Question: I have created an asp.net MVC website with databases. I recently added an identity database. Everything works fine on my machine. However, when I run it on another computer it gives me this error:
'System.Data.SqlClient.SqlException: 'Invalid object name 'AspNetUsers'.''

'''
public class AccountController : Controller
{
private UserManager<IdentityUser> userManager;
private SignInManager<IdentityUser> signInManager;
public AccountController(UserManager<IdentityUser> userMgr,
SignInManager<IdentityUser> signInMgr)
{
userManager = userMgr;
signInManager = signInMgr;
IdentitySeedData.EnsurePopulated(userMgr).Wait();
}
[AllowAnonymous]
public ViewResult Login(string returnUrl)
{
return View(new LoginModel
{
ReturnUrl = returnUrl
});
}
[HttpPost]
[AllowAnonymous]
[ValidateAntiForgeryToken]
public async Task<IActionResult> Login(LoginModel loginModel)
{
if (ModelState.IsValid)
{
IdentityUser user =
await userManager.FindByNameAsync(loginModel.Name);
if (user != null)
{
await signInManager.SignOutAsync();
if ((await signInManager.PasswordSignInAsync(user,
loginModel.Password, false, false)).Succeeded)
{
return Redirect(loginModel?.ReturnUrl ?? "/Admin/Index");
}
}
}
ModelState.AddModelError("", "Invalid name or password");
return View(loginModel);
}
public async Task<RedirectResult> Logout(string returnUrl = "/")
{
await signInManager.SignOutAsync();
return Redirect(returnUrl);
}
}
'''
'''
public class IdentitySeedData
{
private const string adminUser = "Admin";
private const string adminPassword = "Secret123$";
public static async Task EnsurePopulated(UserManager<IdentityUser> userManager)
{
IdentityUser user = await userManager.FindByIdAsync(adminUser);
if (user == null)
{
user = new IdentityUser("Admin");
await userManager.CreateAsync(user, adminPassword);
}
}
}
'''
The error when run on another computer always generates itself here:
'''
public AccountController(UserManager<IdentityUser> userMgr,
SignInManager<IdentityUser> signInMgr)
{
userManager = userMgr;
signInManager = signInMgr;
IdentitySeedData.EnsurePopulated(userMgr).Wait();
}
'''
A link to the project:
<URL>
I would love to know how to resolve this error.
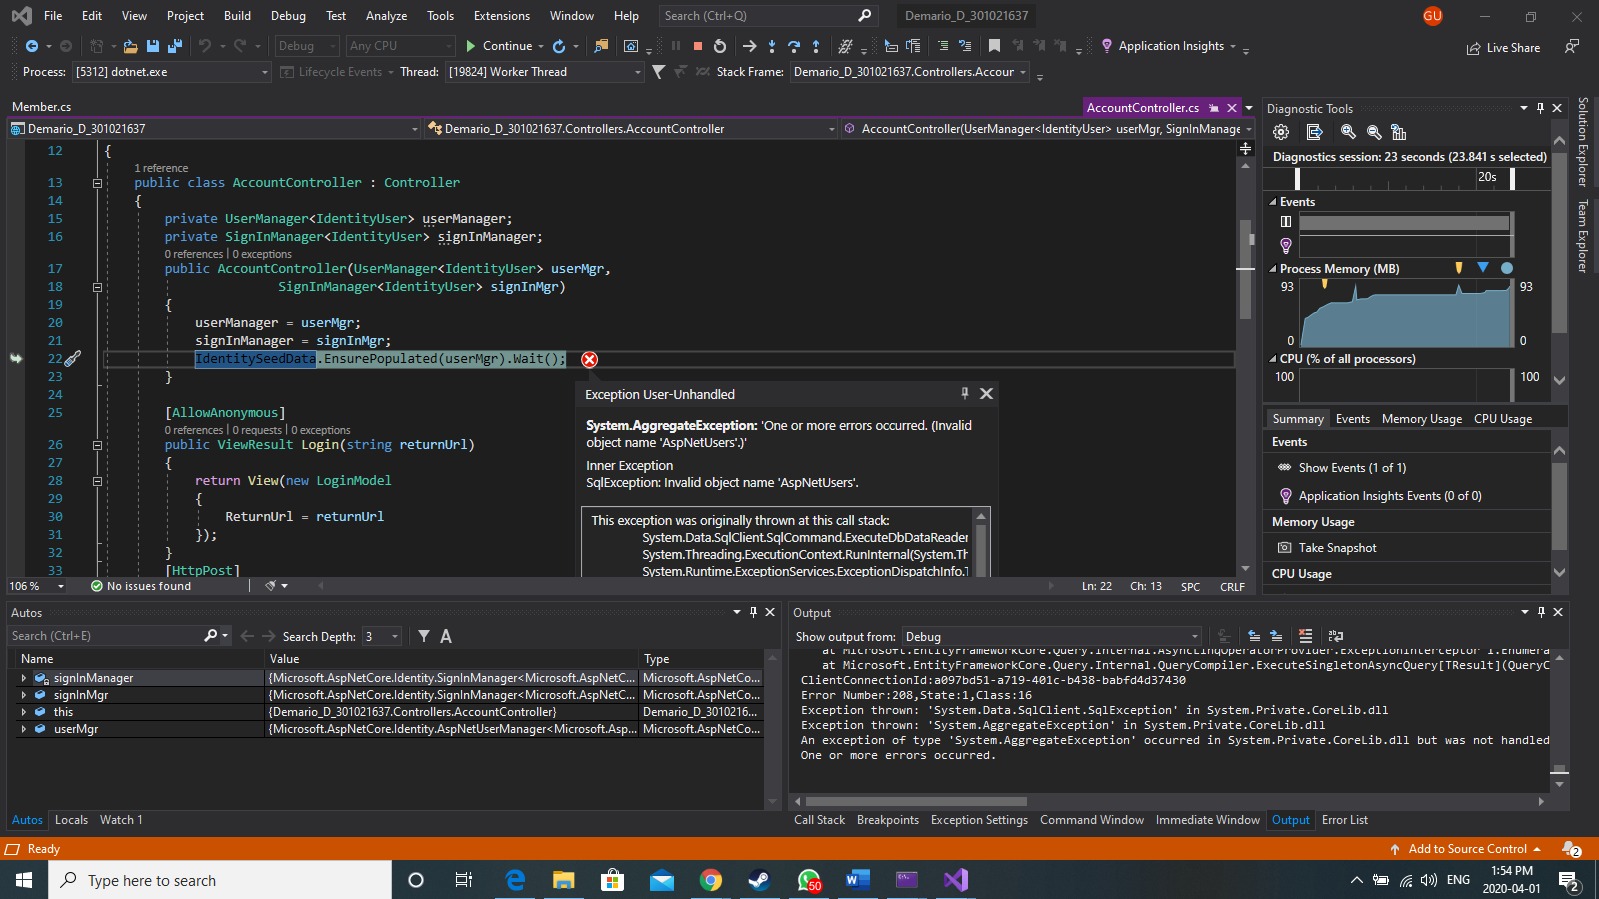
Answer: Here is the solution:
'''
using (var serviceScope = app.ApplicationServices.GetService<IServiceScopeFactory>().CreateScope())
{
var context = serviceScope.ServiceProvider.GetRequiredService<AppIdentityDbContext>();
context.Database.EnsureDeleted();
context.Database.Migrate();
}
'''
just add this to the startup.cs within here:
'''
public void Configure(IApplicationBuilder app, IHostingEnvironment env)
{
}
'''